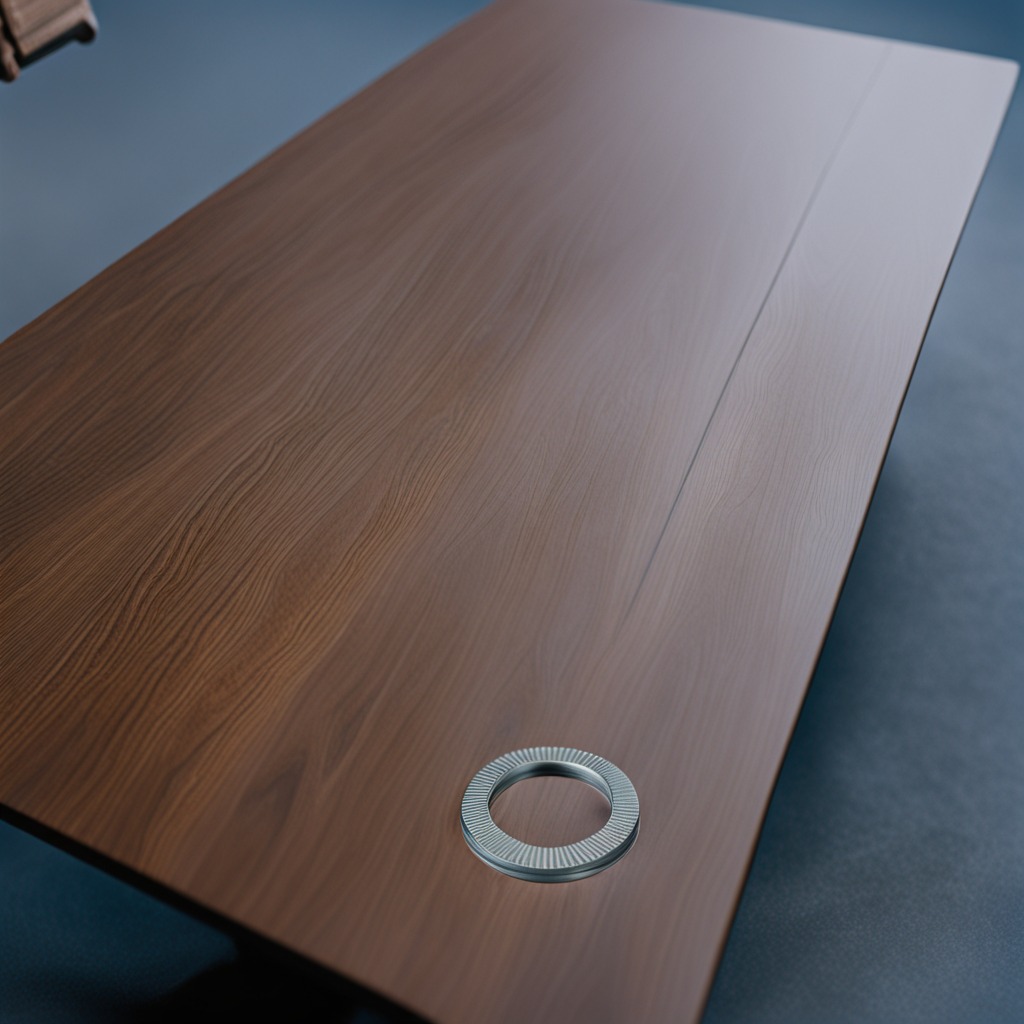
A flat metal washer lies on the old table with faint burn marks in a small garage at twilight.